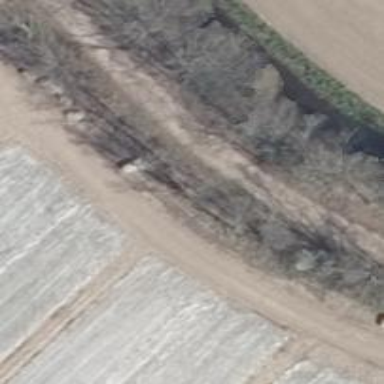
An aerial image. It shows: Row of trees in natural setting.